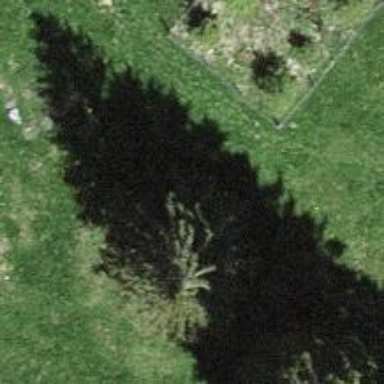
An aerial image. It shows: Single tag "natural: tree."